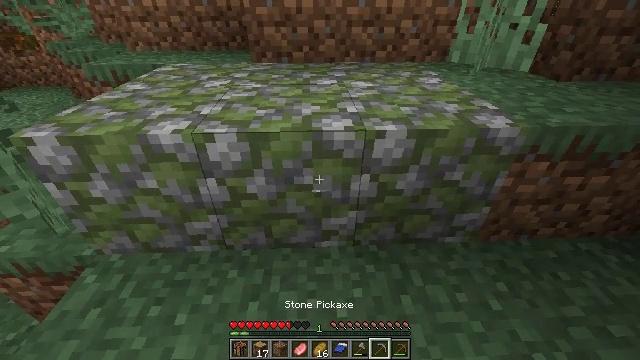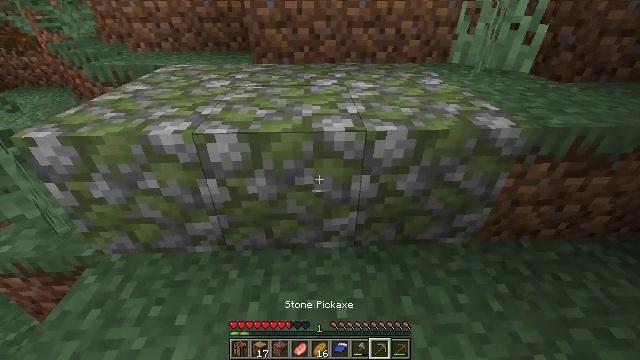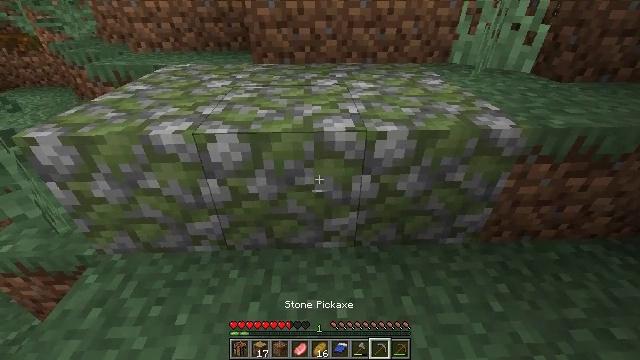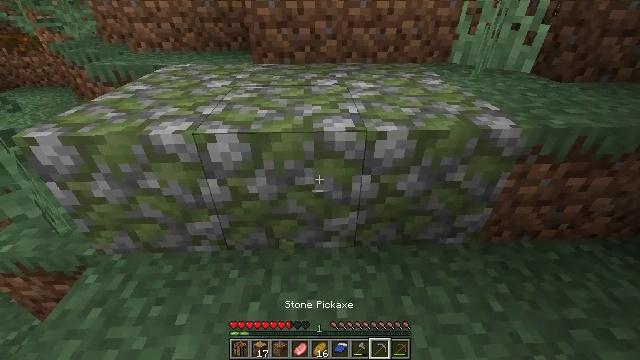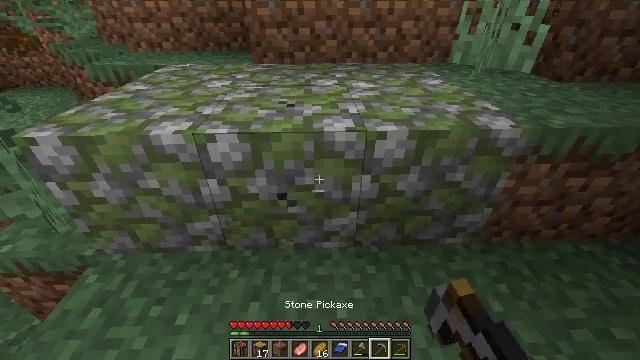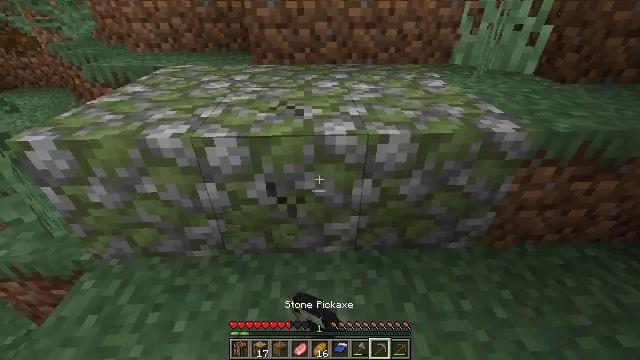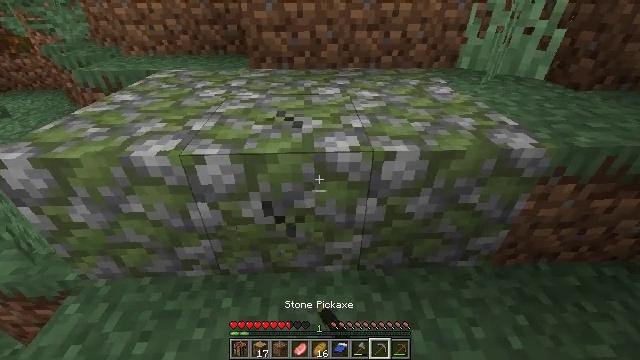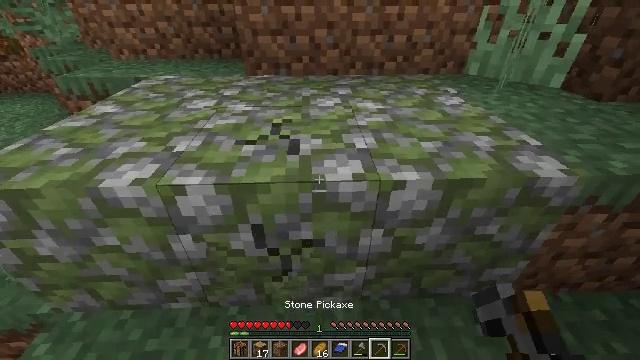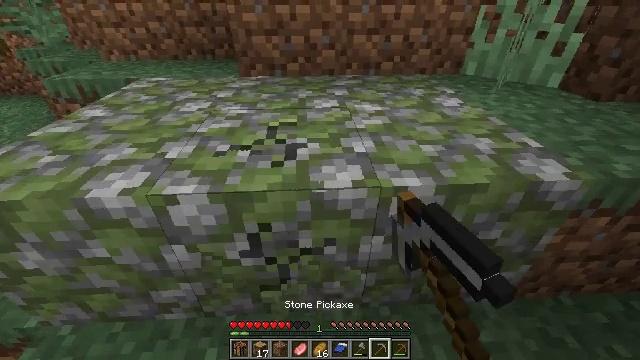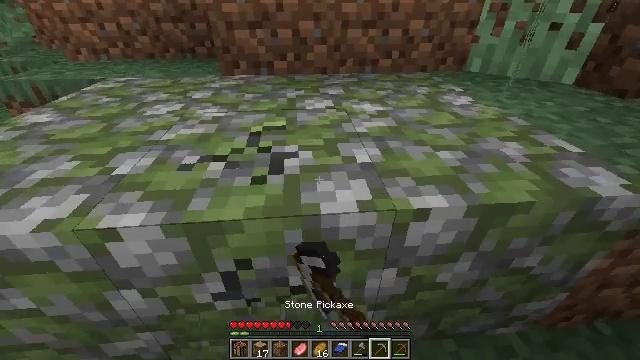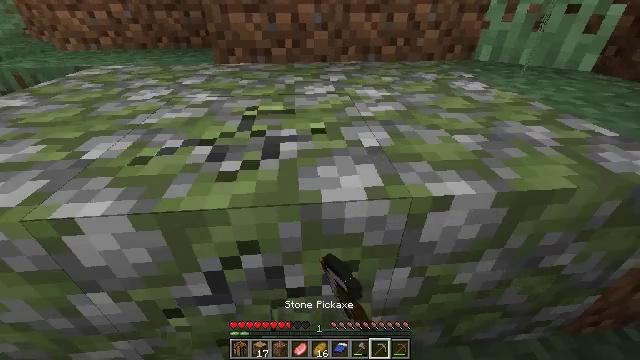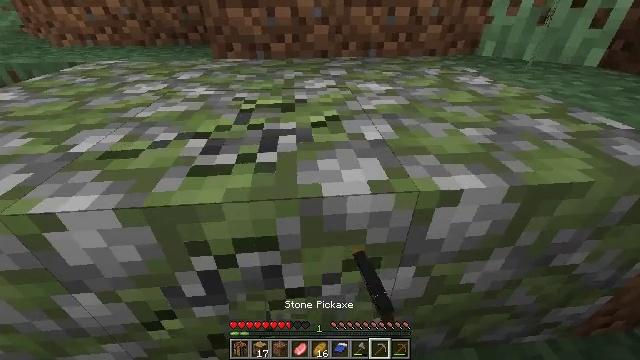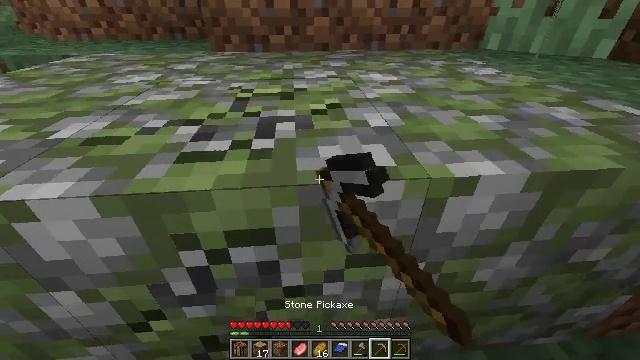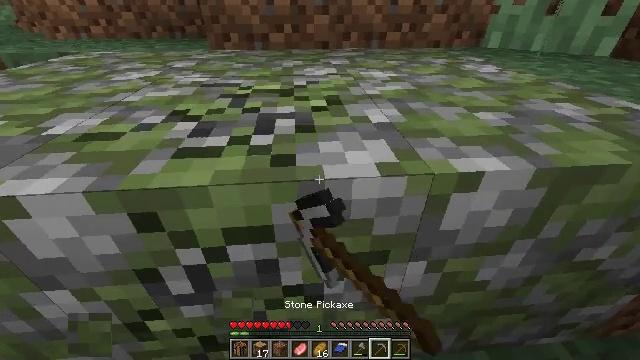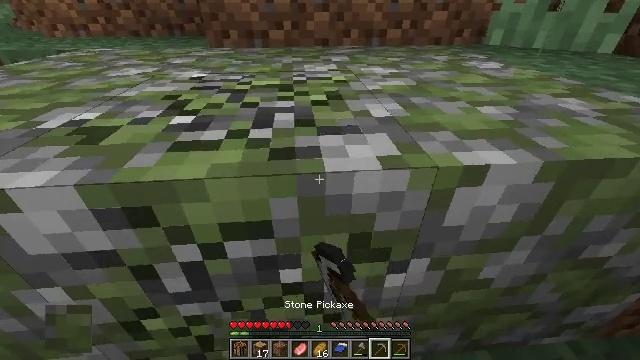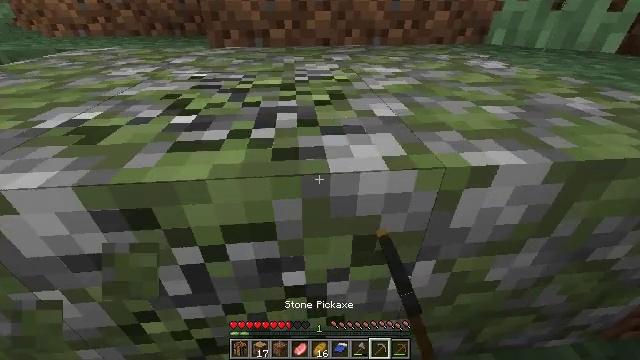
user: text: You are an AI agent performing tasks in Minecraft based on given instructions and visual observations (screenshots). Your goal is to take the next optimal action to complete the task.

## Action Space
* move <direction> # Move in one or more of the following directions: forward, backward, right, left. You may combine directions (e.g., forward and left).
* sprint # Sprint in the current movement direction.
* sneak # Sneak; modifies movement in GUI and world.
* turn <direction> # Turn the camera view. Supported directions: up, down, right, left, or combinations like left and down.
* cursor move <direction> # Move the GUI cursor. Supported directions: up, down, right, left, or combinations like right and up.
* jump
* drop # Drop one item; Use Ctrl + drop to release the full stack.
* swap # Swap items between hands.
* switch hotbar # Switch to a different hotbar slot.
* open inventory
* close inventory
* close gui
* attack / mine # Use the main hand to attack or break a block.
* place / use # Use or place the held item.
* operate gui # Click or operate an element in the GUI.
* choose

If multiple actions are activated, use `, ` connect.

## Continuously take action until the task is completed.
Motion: motion action
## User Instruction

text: Collect mossy cobblestone from a structure.
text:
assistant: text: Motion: no_op
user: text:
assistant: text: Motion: no_op
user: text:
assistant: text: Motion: attack / mine
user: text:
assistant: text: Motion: attack / mine
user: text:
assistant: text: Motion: move forward, attack / mine
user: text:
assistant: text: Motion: move forward, attack / mine
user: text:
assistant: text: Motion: move forward, attack / mine
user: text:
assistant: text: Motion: move forward, sneak, turn right, attack / mine
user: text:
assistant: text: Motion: move forward, sneak, turn right, attack / mine
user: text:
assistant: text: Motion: sneak, attack / mine
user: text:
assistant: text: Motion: sneak, attack / mine
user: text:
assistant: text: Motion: sneak, attack / mine
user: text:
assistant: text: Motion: sneak, attack / mine
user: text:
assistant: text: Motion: sneak, attack / mine
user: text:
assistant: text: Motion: move forward and move left, sneak, attack / mine
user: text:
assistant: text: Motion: move forward and move left, sneak, attack / mine
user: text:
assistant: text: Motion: move forward and move left, sneak, attack / mine
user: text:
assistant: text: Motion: move forward and move left, sneak, attack / mine
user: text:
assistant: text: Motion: sneak, attack / mine
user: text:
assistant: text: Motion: sneak, attack / mine
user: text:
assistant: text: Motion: sneak, attack / mine
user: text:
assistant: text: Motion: sneak, attack / mine
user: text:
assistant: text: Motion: sneak, attack / mine
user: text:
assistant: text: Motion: sneak, attack / mine
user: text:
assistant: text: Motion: sneak, attack / mine
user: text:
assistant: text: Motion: sneak, attack / mine
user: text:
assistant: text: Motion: sneak, attack / mine
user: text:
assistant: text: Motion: sneak, attack / mine
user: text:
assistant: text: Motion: move forward and move left, sneak, attack / mine
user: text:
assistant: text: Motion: move forward and move left, sneak, attack / mine